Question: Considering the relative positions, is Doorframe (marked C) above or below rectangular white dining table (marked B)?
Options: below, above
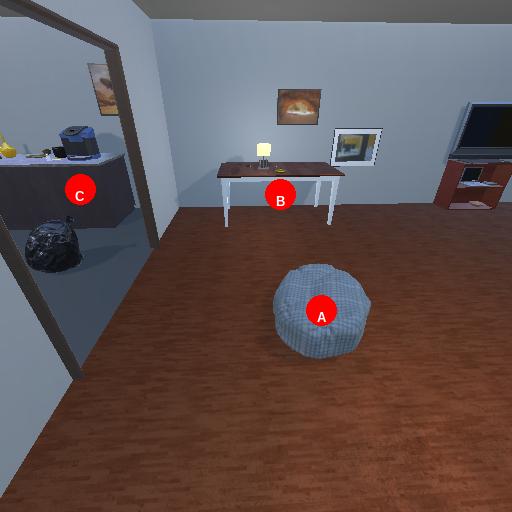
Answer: below